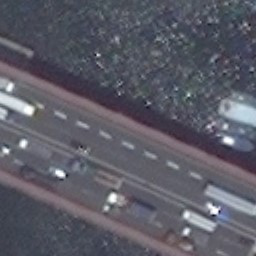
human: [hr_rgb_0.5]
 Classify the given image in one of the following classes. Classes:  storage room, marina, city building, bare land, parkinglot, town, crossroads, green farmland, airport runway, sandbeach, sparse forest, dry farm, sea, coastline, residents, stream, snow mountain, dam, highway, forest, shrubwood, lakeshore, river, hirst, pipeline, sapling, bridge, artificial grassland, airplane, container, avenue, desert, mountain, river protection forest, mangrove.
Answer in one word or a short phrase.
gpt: bridge